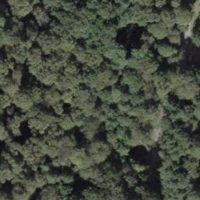
EUNIS habitat code: 41
Species observed at this site:
Rumex acetosella